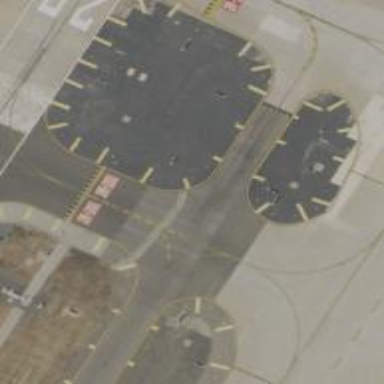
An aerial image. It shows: Asphalt taxiway at the airport.